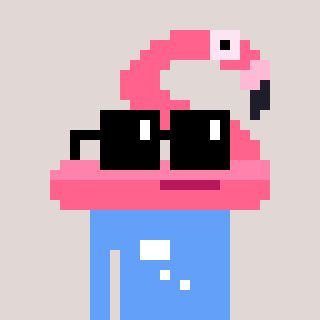
a pixel art character with square black sunglasses, a flamingo-shaped head and a blue-colored body on a warm background